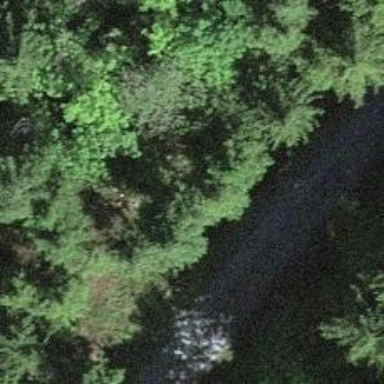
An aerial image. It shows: Culvert tunnel.